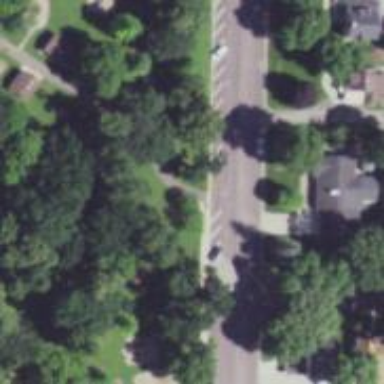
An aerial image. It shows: Residential road with asphalt surface. Sidewalk is present on the left side.